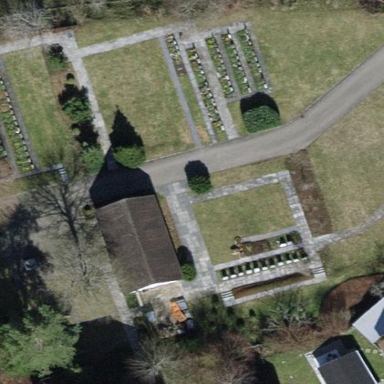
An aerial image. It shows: Cemetery.